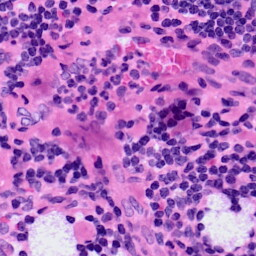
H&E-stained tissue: LymphNode